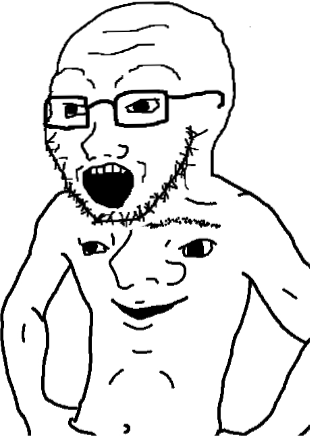
Label: 5_Soyjak